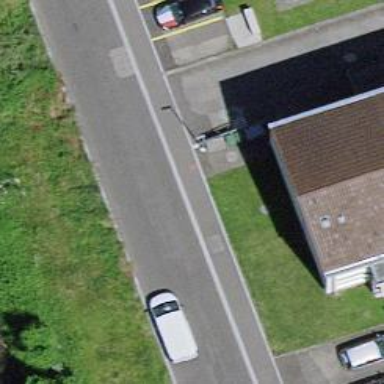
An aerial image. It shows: Bus stop with platform for public transport.